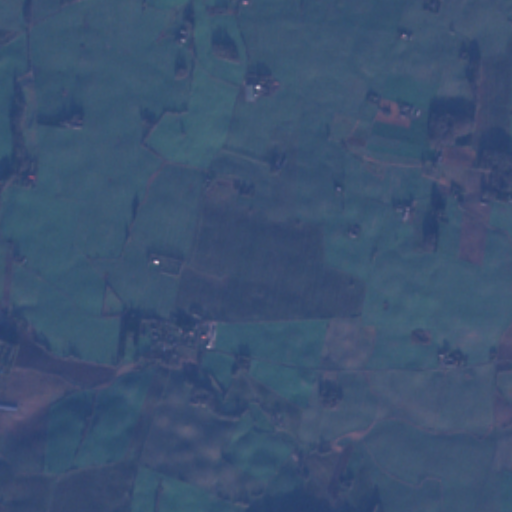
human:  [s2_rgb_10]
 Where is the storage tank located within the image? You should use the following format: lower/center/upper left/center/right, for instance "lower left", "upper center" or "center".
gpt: The storage tank is located in the upper center of the image.
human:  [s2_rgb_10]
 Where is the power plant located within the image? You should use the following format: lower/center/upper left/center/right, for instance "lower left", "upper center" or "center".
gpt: There is no power plant in the image.